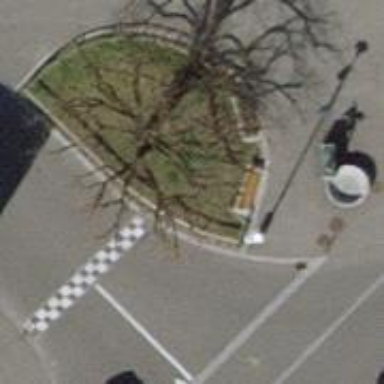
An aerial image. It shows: Brown bench.